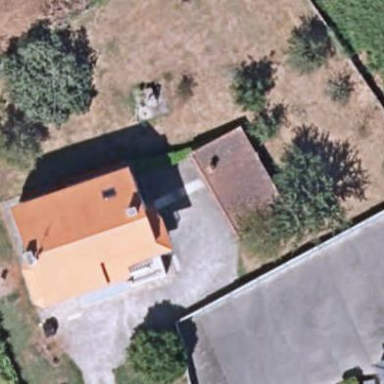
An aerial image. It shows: Simple and straightforward house.